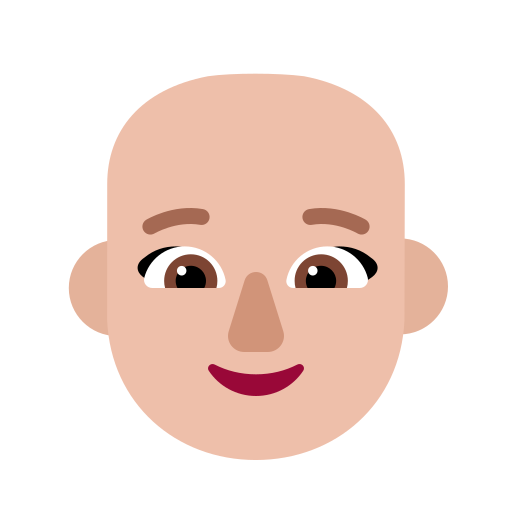
woman bald flat  light